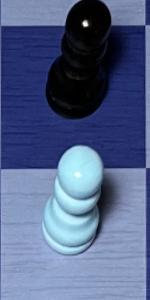
Label: Pawn_White